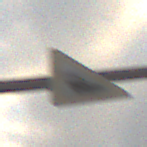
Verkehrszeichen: Bahnuebergang
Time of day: MorningAfternoon
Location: Outdoor (Suburban)
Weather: Overcast
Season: NotSpecified
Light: Natural